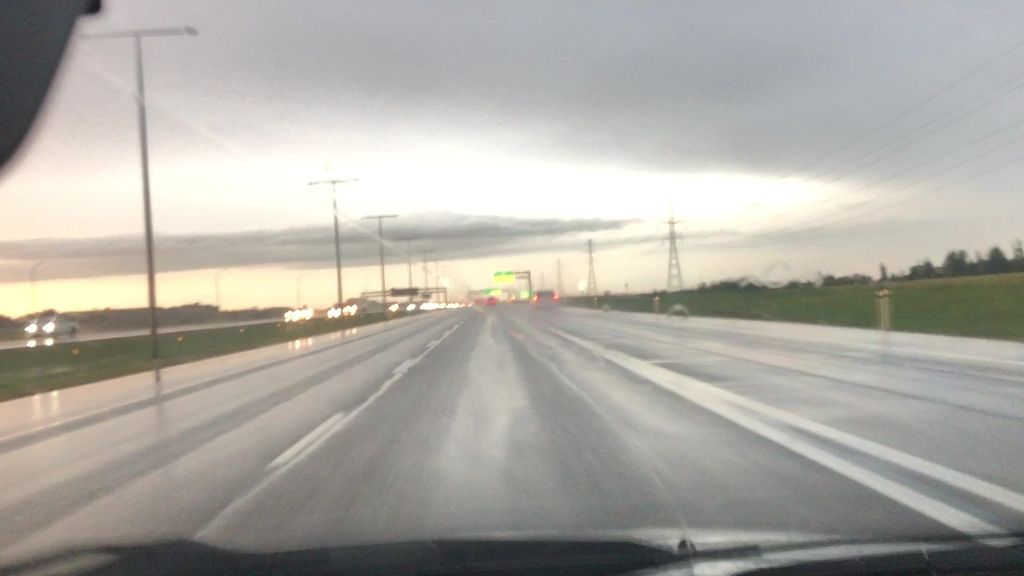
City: edmonton